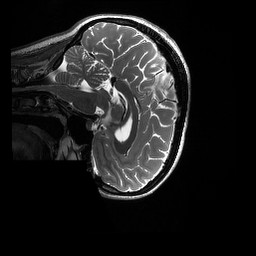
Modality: T2w
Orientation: sagittal
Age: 24
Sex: female